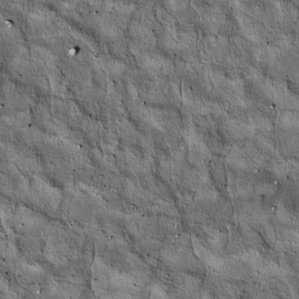
Label: non_frost